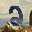
Label: 2